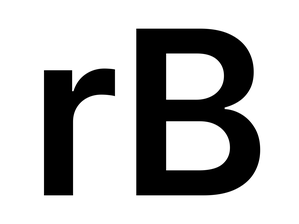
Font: Inter_SemiBold